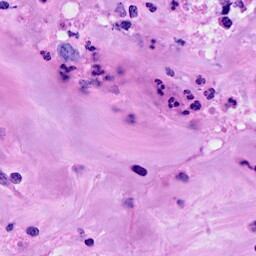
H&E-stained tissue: Breast